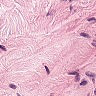
Metastatic tissue present: no